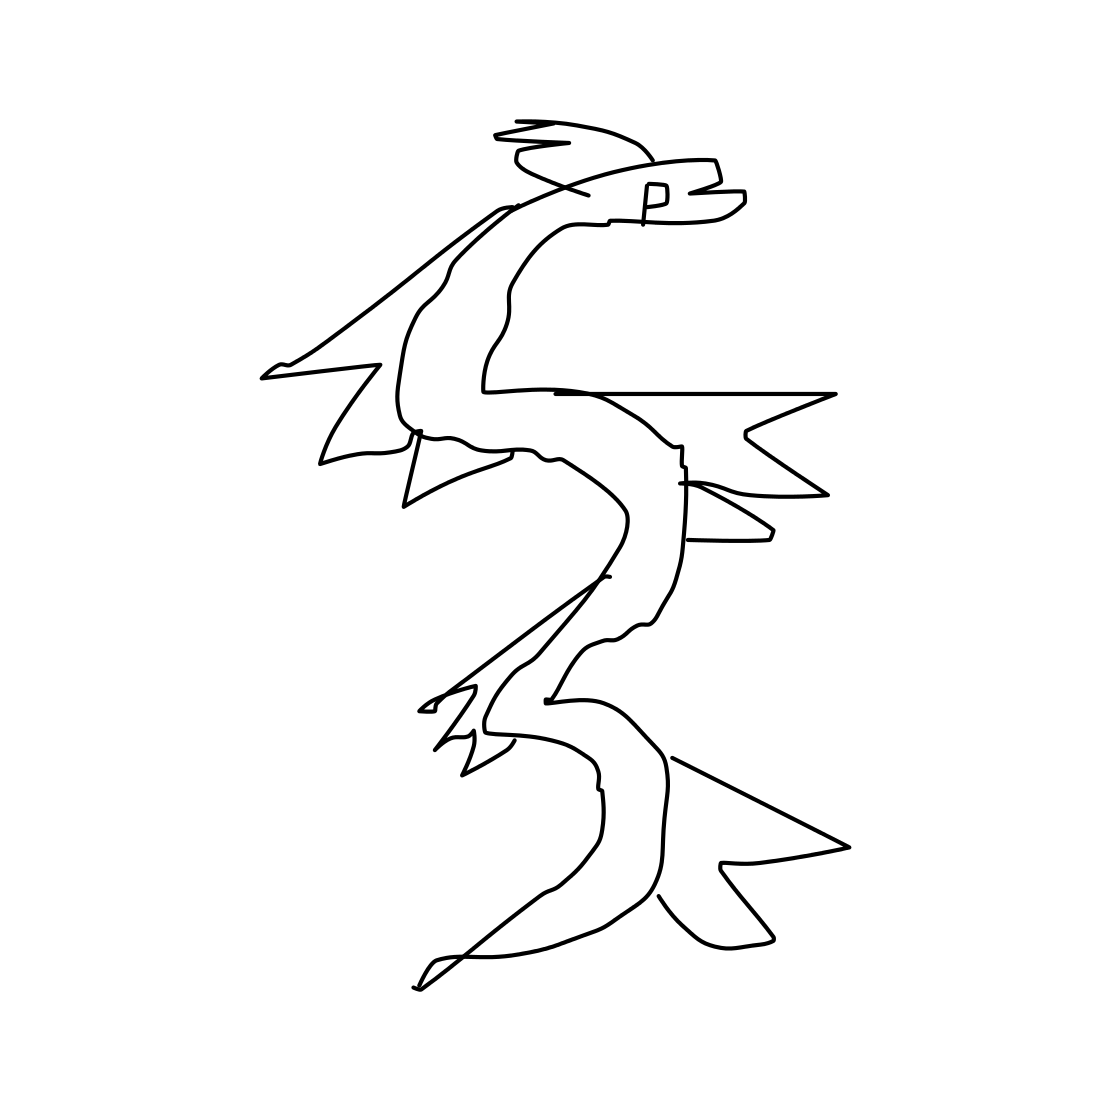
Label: dragon